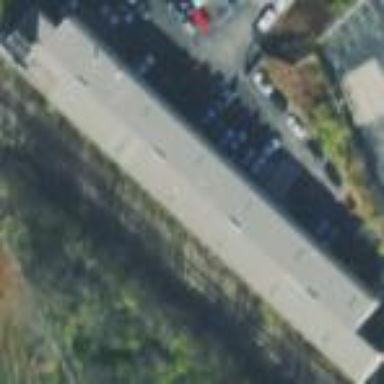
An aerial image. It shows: Warehouse.